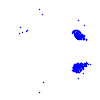
Particle: electron